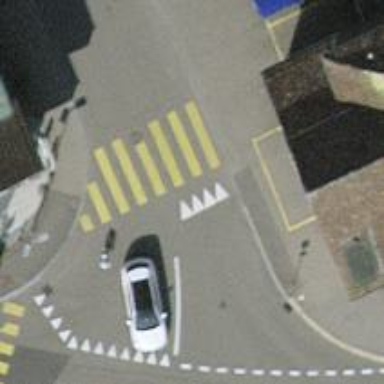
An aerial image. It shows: Uncontrolled crossing on the road.